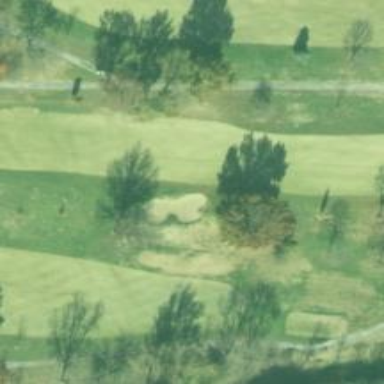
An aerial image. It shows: View of golf hole.